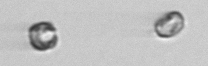
Label: Thalassiosira_sp_aff_mala